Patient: sex M, age 65
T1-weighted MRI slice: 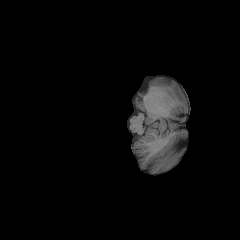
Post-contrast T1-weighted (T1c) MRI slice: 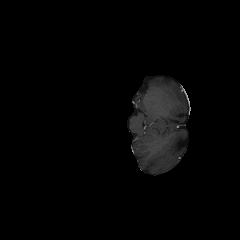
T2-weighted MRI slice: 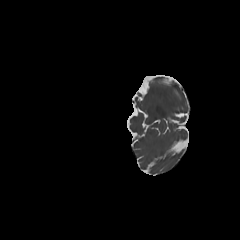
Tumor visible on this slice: no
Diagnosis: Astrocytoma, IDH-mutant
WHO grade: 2